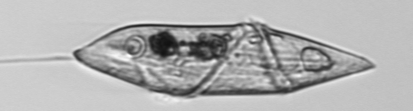
Label: Gyrodinium